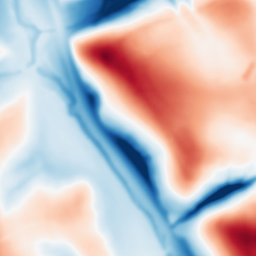
Category: multiscale
Decomposition family: dog_multiscale
Decomposition parameters: sigma_ratio: 2
n_scales: 4
base_sigma: 2
Upsampling method: sinc_hamming
Upsampling parameters: scale: 2
kernel_size: 16
Upsampling scale: 2